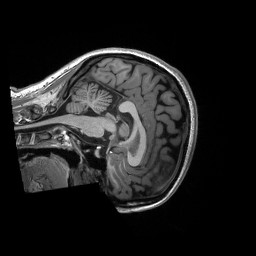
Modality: T1w
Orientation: sagittal
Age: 20
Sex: female
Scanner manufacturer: siemens
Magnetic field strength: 3 T
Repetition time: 2.3 s
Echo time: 0.00298 s